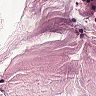
Metastatic tissue present: no